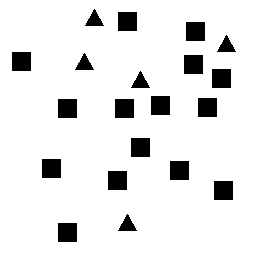
Squares: 15
Triangles: 5
Stars: 0
Total shapes: 20